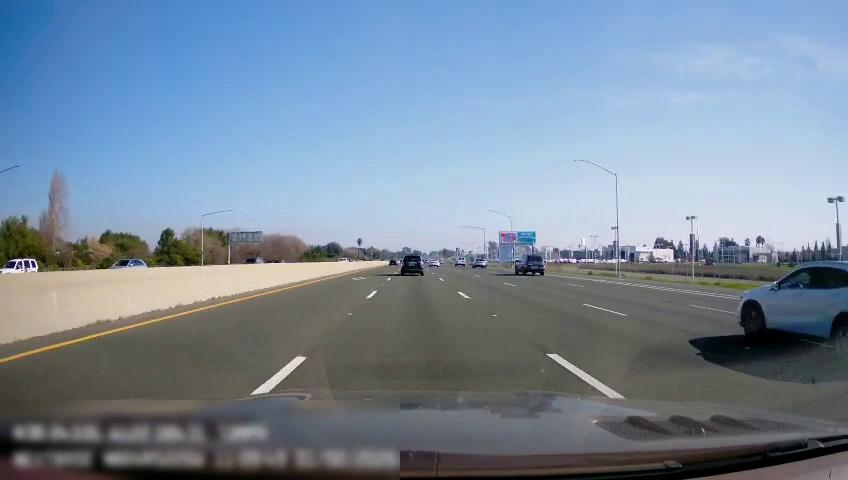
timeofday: Day
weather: Sunny
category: Drivable Space
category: Drivable Space
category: Vehicles | SUV
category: Vehicles | Car
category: Vehicles | SUV
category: Vehicles | SUV
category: Vehicles | SUV
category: Vehicles | Van
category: Vehicles | SUV
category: Vehicles | Car
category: Vehicles | Car
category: Vehicles | Truck
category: Lanes | Alternate Lane
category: Lanes | Current Lane
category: Lanes | Current Lane
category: Lanes | Alternate Lane
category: Lanes | Alternate Lane
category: Lanes | Alternate Lane
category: Lanes | Alternate Lane
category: Traffic | Signs